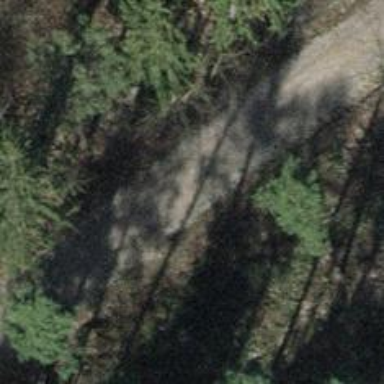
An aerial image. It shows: Gravel track with grade3 tracktype.